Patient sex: M
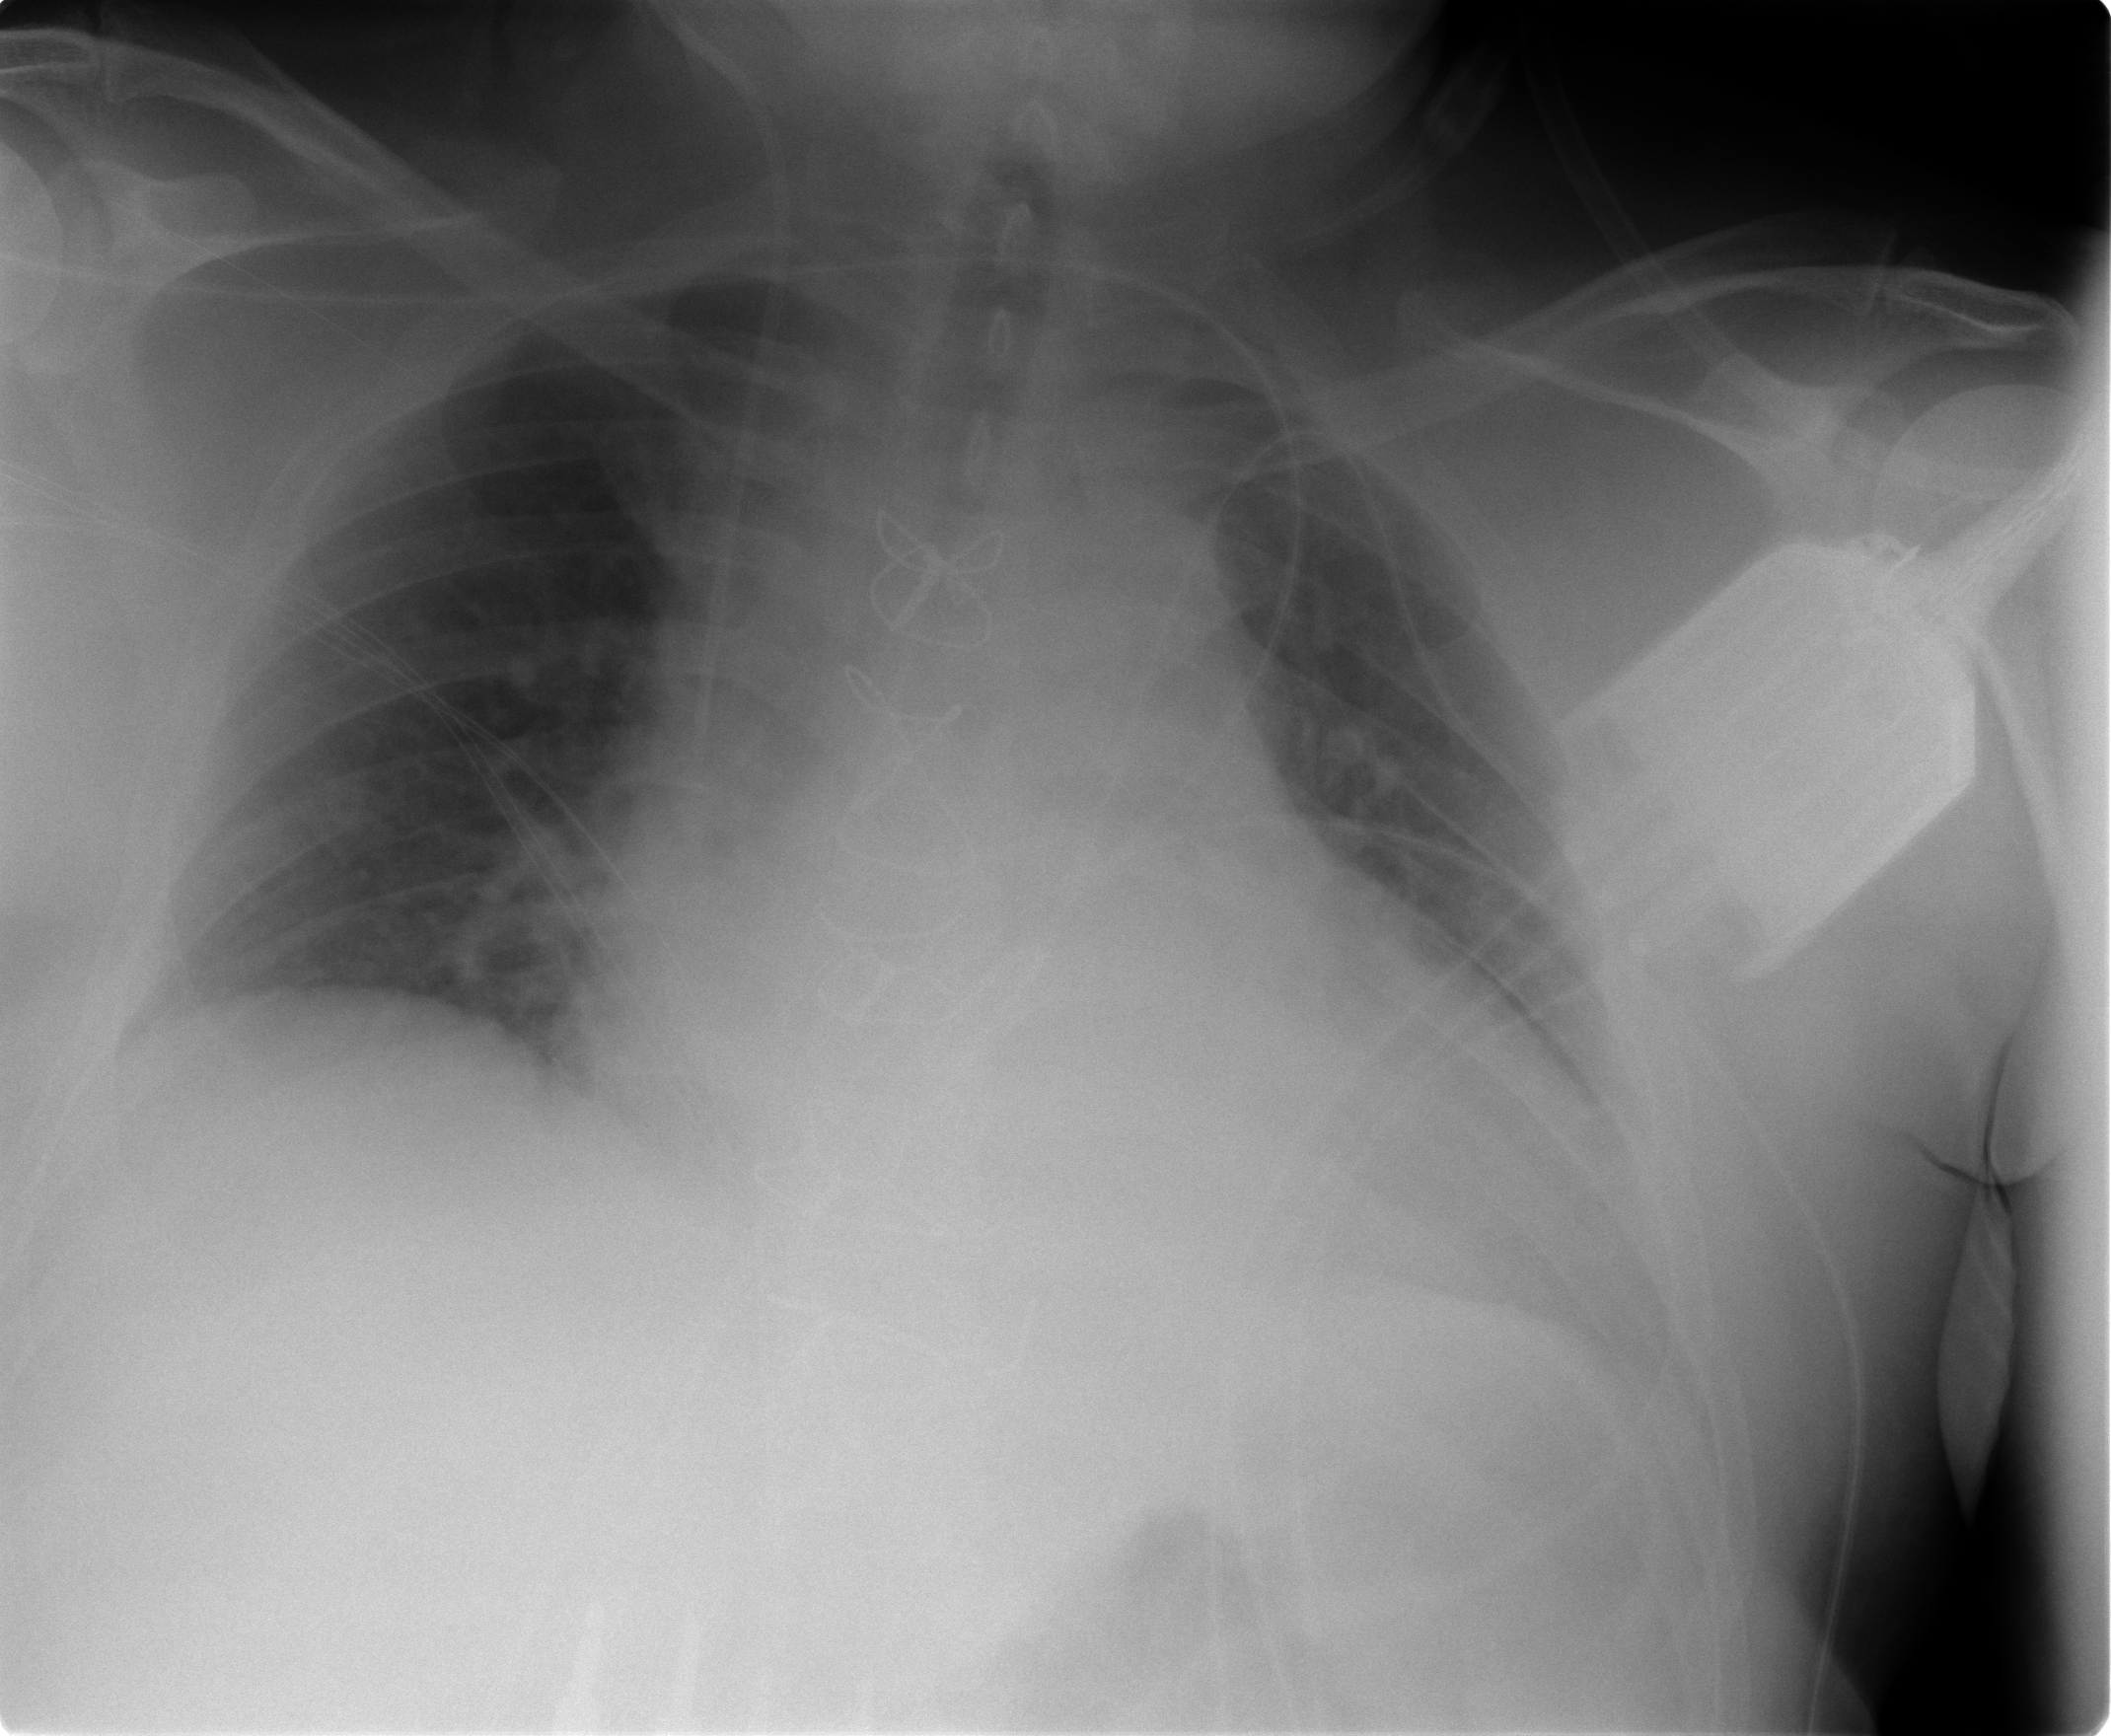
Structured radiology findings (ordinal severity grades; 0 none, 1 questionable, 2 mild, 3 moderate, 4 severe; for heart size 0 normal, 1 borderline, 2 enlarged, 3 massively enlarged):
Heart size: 2
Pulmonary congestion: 2
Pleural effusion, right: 2
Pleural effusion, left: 2
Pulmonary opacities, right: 0
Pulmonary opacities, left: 1
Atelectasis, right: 2
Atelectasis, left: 2